Question: Hoping someone can help with this and it's not a bug and it's just me being silly.
There is very strange behavior from listview when it's not taking the full length of the screen and in a column.
When you scroll down, the animation at max extent persists and overlaps. I'm assuming this is a bug and not by design.
Here's the simple code to reproduce.
'''
import 'package:flutter/material.dart';
void main() {
runApp(MyApp(
items: List<MessageItem>.generate(
33,
(i) => MessageItem("Sender $i", "Message body $i"),
),
));
}
class MyApp extends StatelessWidget {
final List<MessageItem> items;
MyApp({Key key, @required this.items}) : super(key: key);
@override
Widget build(BuildContext context) {
final title = 'Mixed List';
return MaterialApp(
title: title,
home: Scaffold(
appBar: AppBar(
title: Text(title),
),
body: Column(
children: [
Expanded(
child: Container(),
),
Expanded(
child: ListView.builder(
itemCount: items.length,
itemBuilder: (context, index) {
final item = items[index];
return ListTile(
title: item.buildTitle(context),
subtitle: item.buildSubtitle(context),
);
},
),
),
],
),
),
);
}
}
/// A ListItem that contains data to display a message.
class MessageItem {
final String sender;
final String body;
MessageItem(this.sender, this.body);
Widget buildTitle(BuildContext context) => Text(sender);
Widget buildSubtitle(BuildContext context) => Text(body);
}
'''

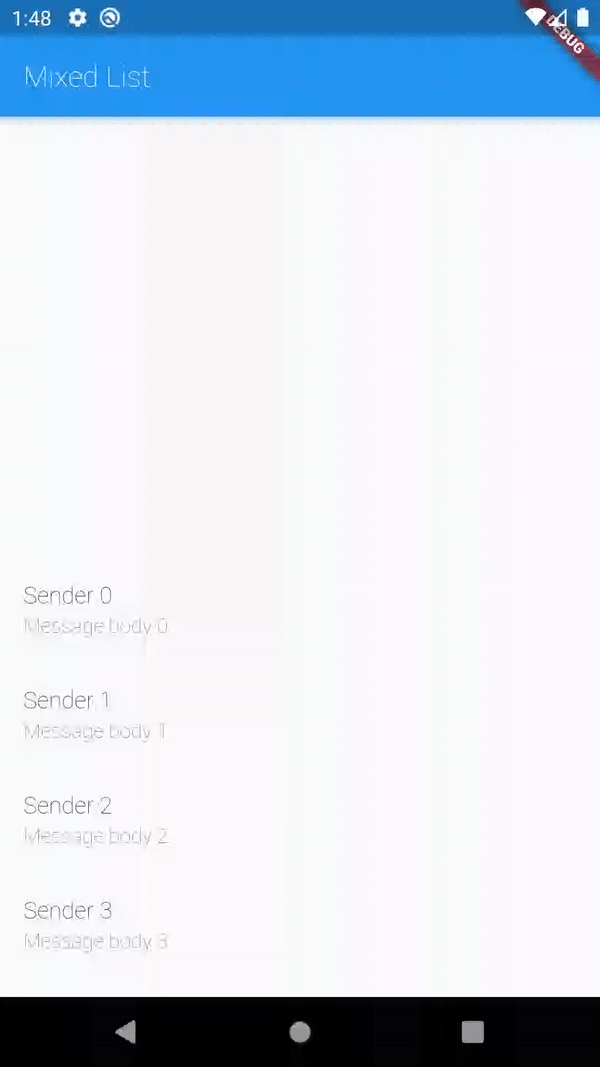
Answer: So final code will be. I have added the scroll phisycs 'BouncingScrollPhysics'.
'''
import 'package:flutter/material.dart';
void main() {
runApp(MyApp(
items: List<MessageItem>.generate(
33,
(i) => MessageItem("Sender $i", "Message body $i"),
),
));
}
class MyApp extends StatelessWidget {
final List<MessageItem> items;
MyApp({Key key, @required this.items}) : super(key: key);
@override
Widget build(BuildContext context) {
final title = 'Mixed List';
return MaterialApp(
title: title,
home: Scaffold(
appBar: AppBar(
title: Text(title),
),
body: Column(
children: [
Expanded(
child: Container(
),
),
Expanded(
child: ListView.builder(
physics: BouncingScrollPhysics(
parent: AlwaysScrollableScrollPhysics()),
itemCount: 50,
itemBuilder: (context, index) {
return ListTile(
title: Text("${index + 1}"),
subtitle: Text("${index + 1}"),
);
},
),
),
],
),
),
);
}
}
/// A ListItem that contains data to display a message.
class MessageItem {
final String sender;
final String body;
MessageItem(this.sender, this.body);
Widget buildTitle(BuildContext context) => Text(sender);
Widget buildSubtitle(BuildContext context) => Text(body);
}
'''